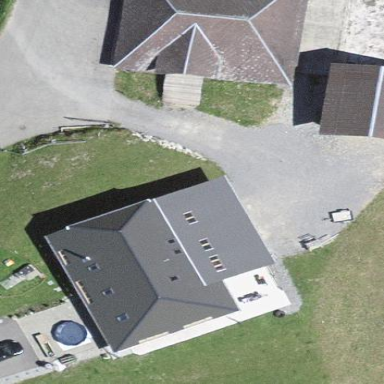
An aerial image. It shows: Farm building.